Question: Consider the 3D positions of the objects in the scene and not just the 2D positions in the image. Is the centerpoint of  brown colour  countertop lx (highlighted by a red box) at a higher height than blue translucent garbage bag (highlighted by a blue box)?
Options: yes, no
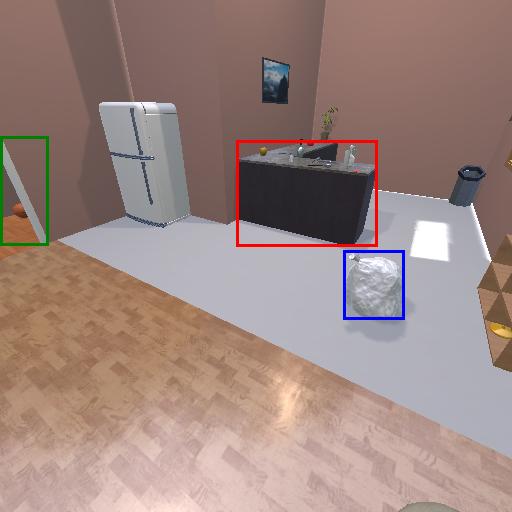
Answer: yes